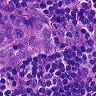
Metastatic tissue present: yes